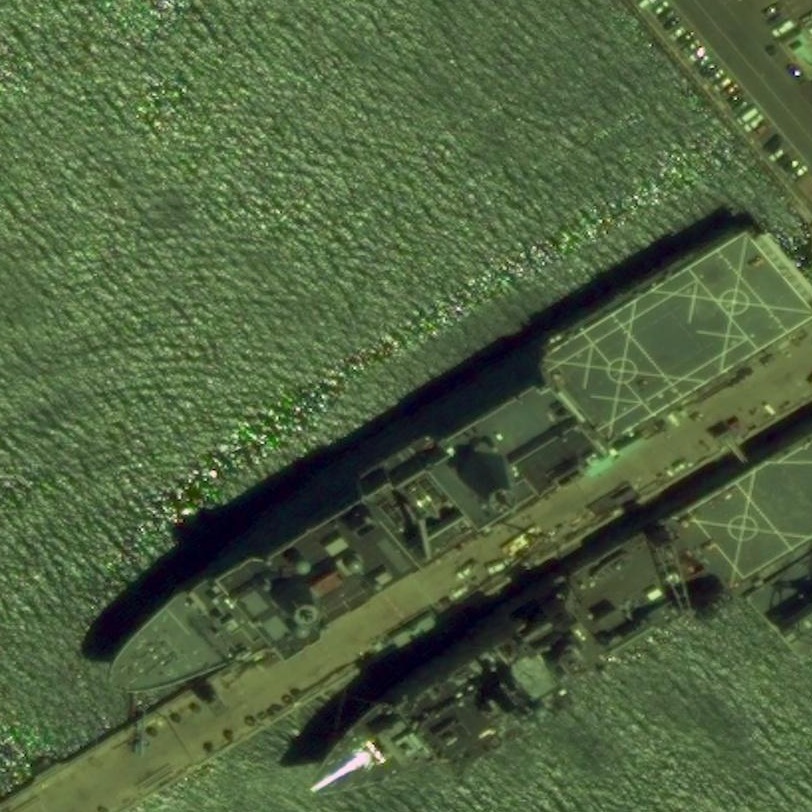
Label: combat